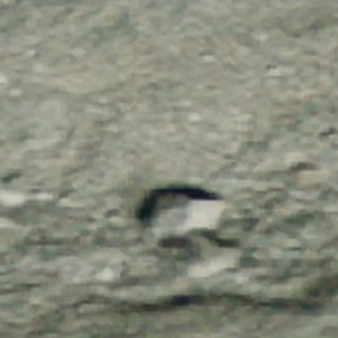
Label: other